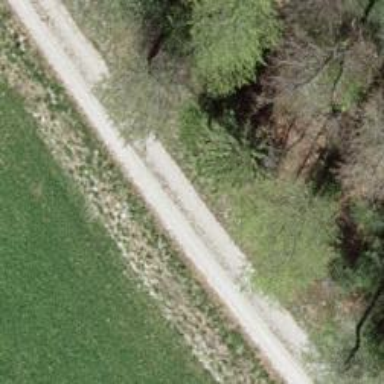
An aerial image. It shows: Well-maintained track road with grade 1 tracktype.